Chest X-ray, AP view. Patient: 52 years old, sex M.
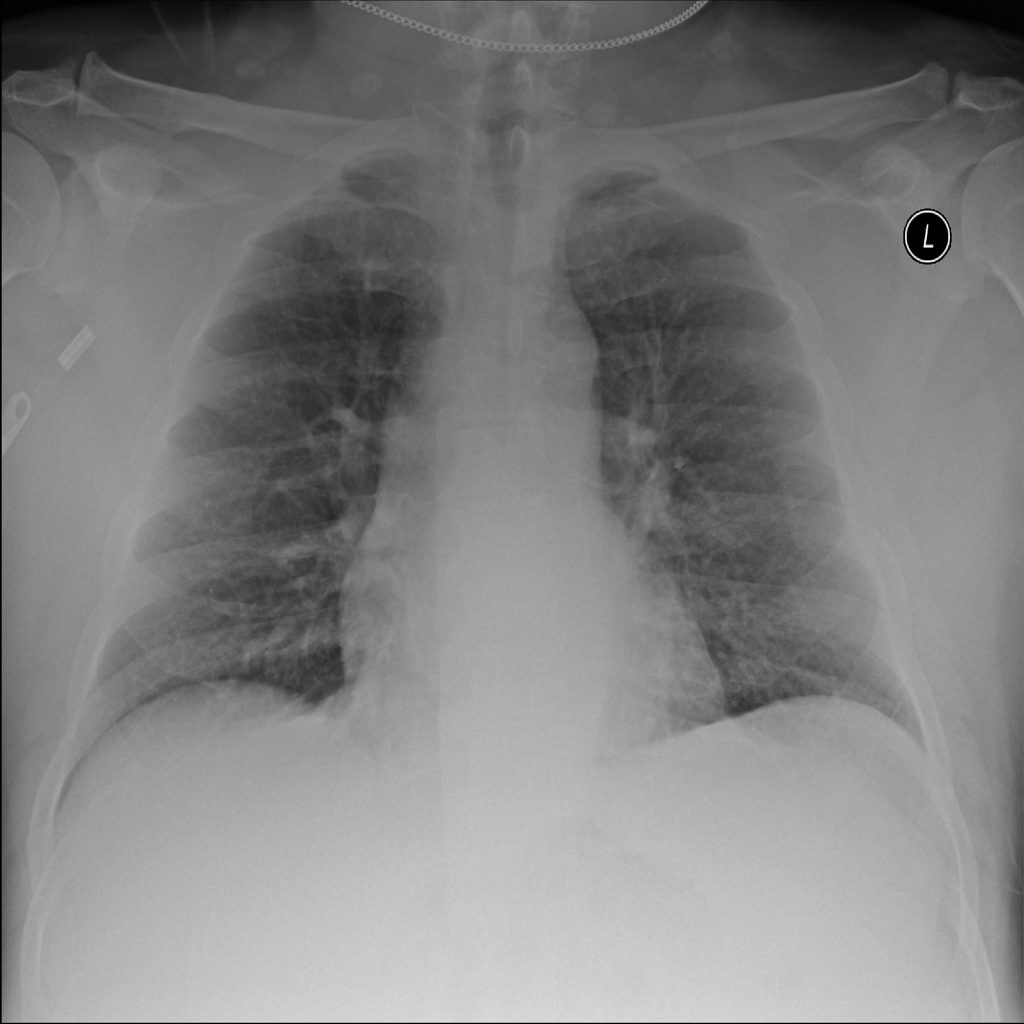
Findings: No Finding